Interaction volume radius: 10 \u00c5
Interaction volume height: 15 \u00c5
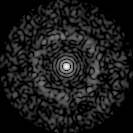
Disorder parameter: 0.8163